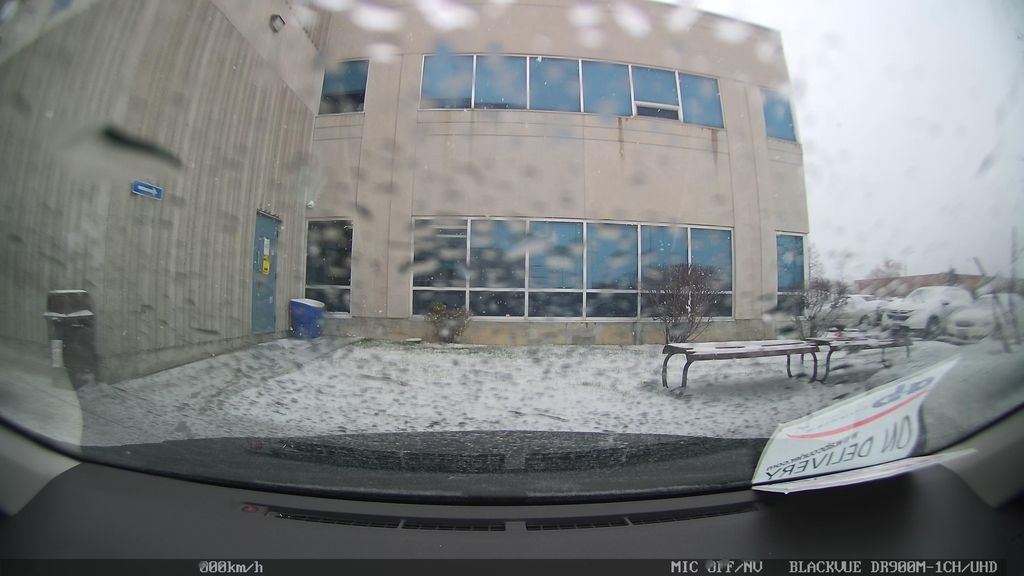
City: toronto